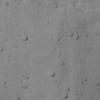
Atmospheric dust classification: not_dusty